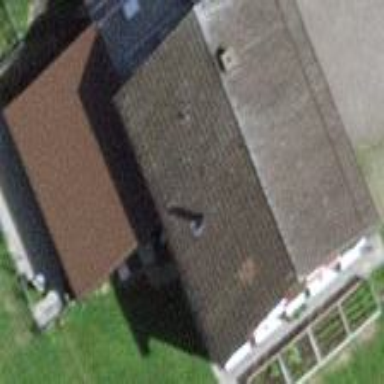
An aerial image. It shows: Detached building with gabled roof.